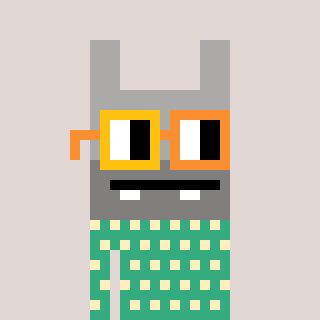
a pixel art character with square yellow and orange glasses, a rabbit-shaped head and a teal-colored body on a warm background